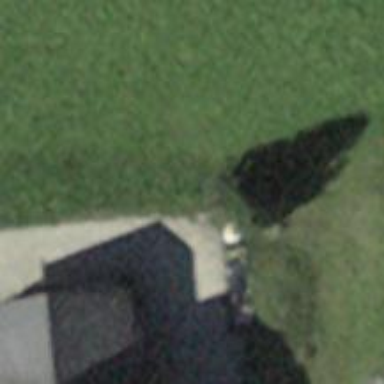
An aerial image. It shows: Driveway.